Field crop: tomato
Growth stage: 1
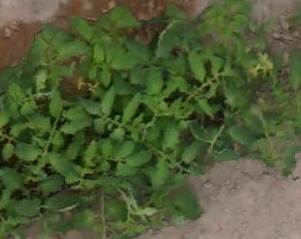
Species: tomato